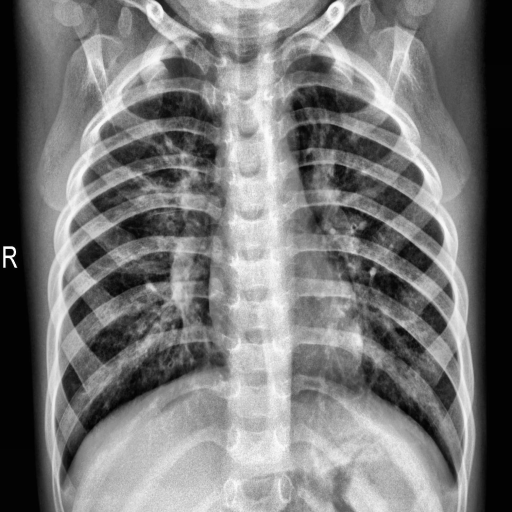
Finding: PNEUMONIA